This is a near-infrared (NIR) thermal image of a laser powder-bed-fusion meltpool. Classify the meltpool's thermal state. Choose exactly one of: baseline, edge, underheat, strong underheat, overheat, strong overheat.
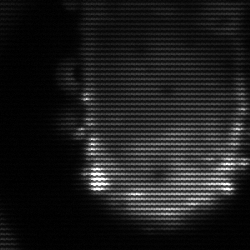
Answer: baseline